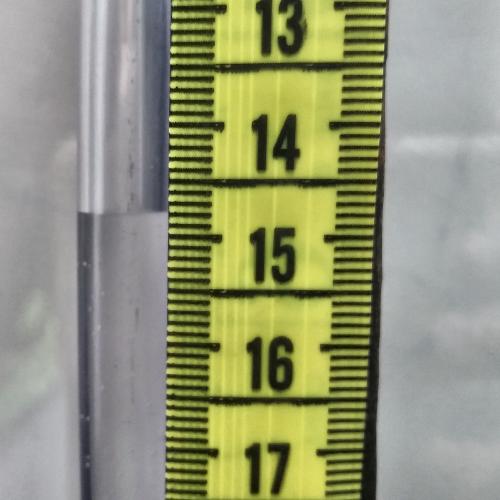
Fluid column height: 14.8 cm